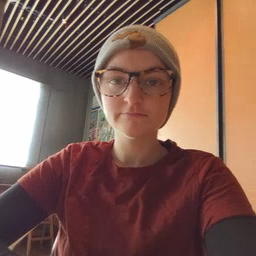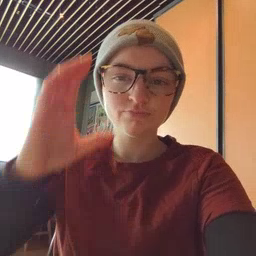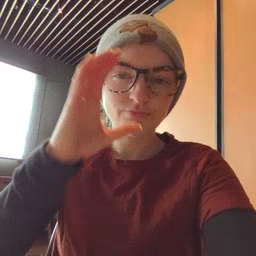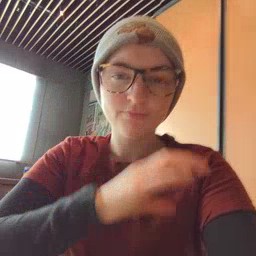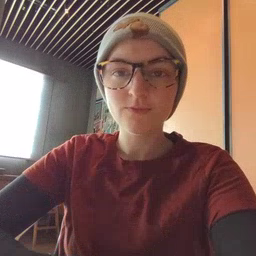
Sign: cloud